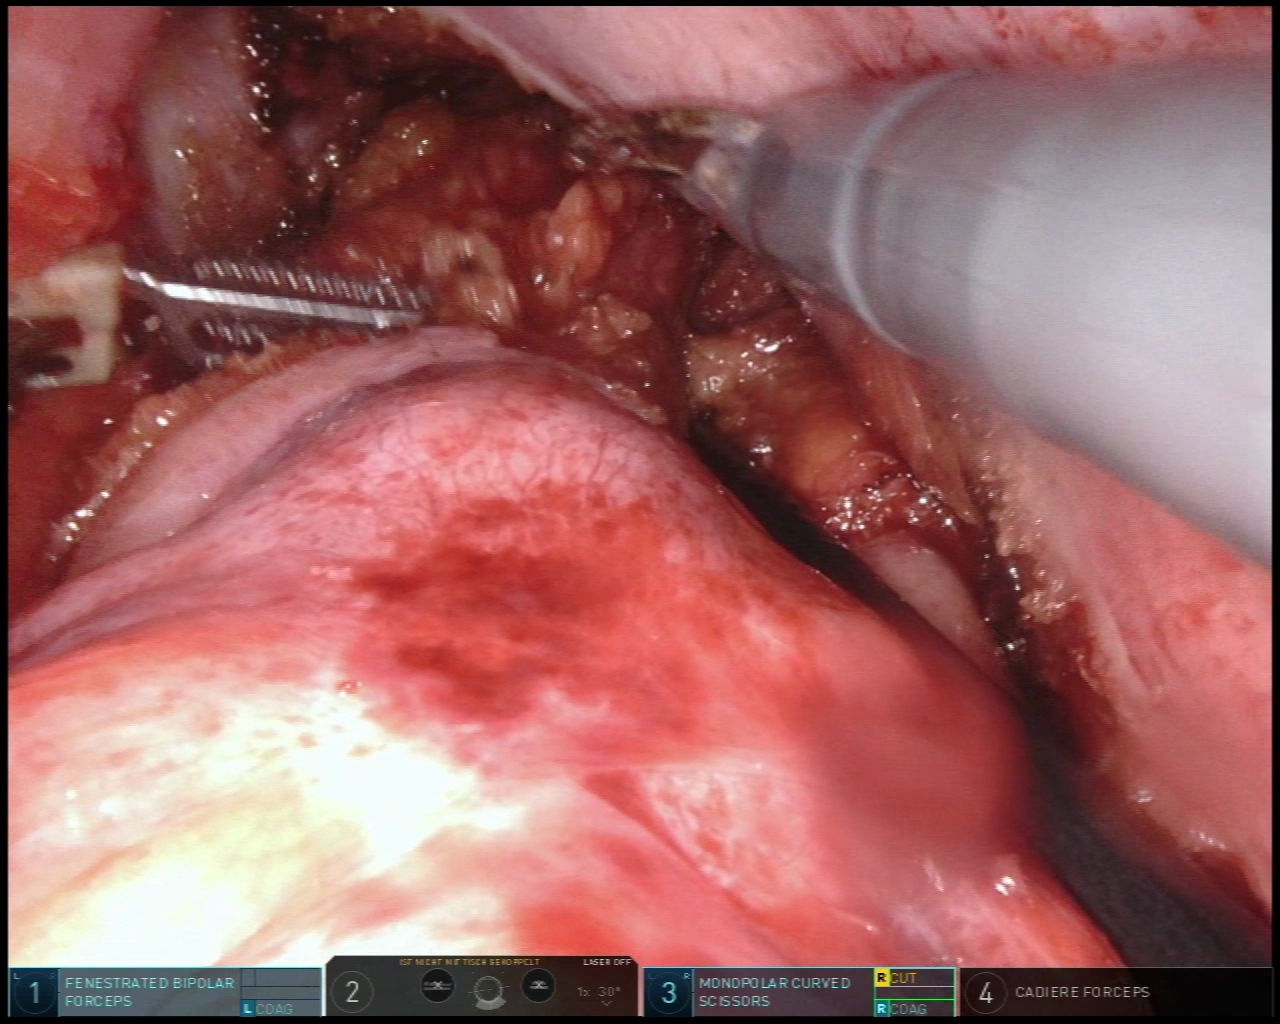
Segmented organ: vesicular_glands
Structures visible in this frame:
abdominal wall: no
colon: no
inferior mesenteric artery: no
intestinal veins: no
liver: no
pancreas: no
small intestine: no
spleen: no
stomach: no
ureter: no
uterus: no
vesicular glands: yes